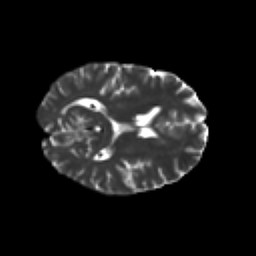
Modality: T2w
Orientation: axial
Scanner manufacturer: ge
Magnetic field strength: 3 T
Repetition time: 17 s
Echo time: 0.0855 s